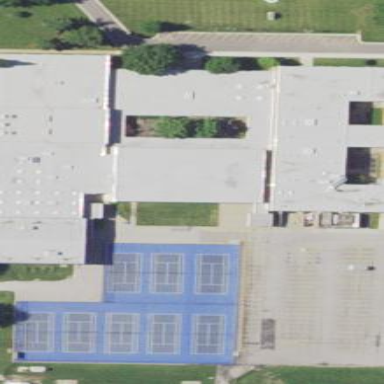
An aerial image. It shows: School.